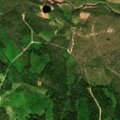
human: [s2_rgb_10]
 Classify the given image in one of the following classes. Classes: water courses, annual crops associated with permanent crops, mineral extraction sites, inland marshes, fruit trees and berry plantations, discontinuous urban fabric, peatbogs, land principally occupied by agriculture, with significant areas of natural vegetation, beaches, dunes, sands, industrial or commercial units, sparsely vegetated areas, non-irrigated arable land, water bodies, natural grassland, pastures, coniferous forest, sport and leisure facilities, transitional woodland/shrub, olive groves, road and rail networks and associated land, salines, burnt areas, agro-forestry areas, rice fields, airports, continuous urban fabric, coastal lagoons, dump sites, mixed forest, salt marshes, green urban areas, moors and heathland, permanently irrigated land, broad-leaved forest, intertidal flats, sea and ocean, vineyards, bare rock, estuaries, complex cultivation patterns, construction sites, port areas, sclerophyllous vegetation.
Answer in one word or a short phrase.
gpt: coniferous forest, mixed forest